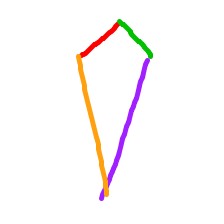
Shape: kite